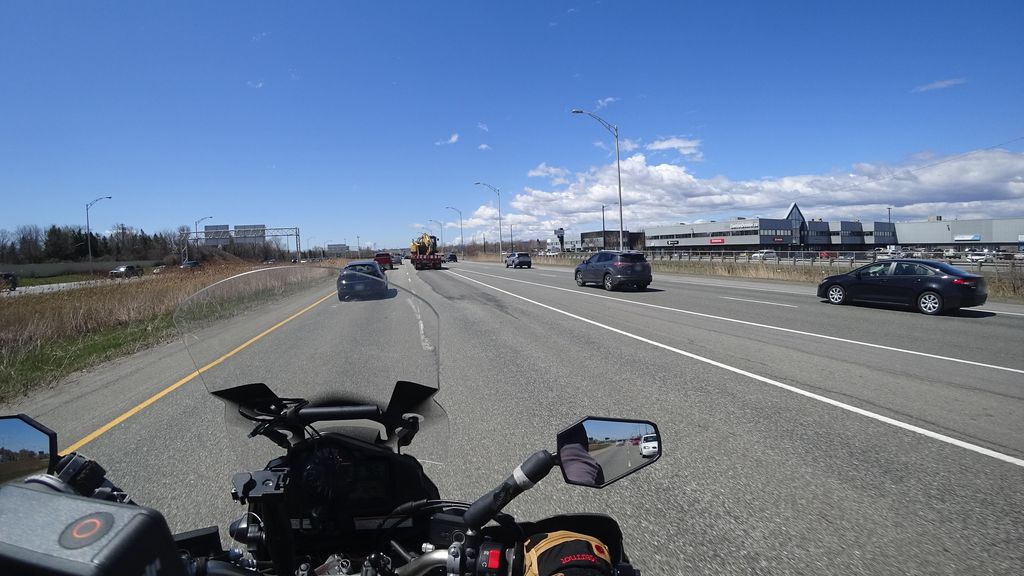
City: quebec_city